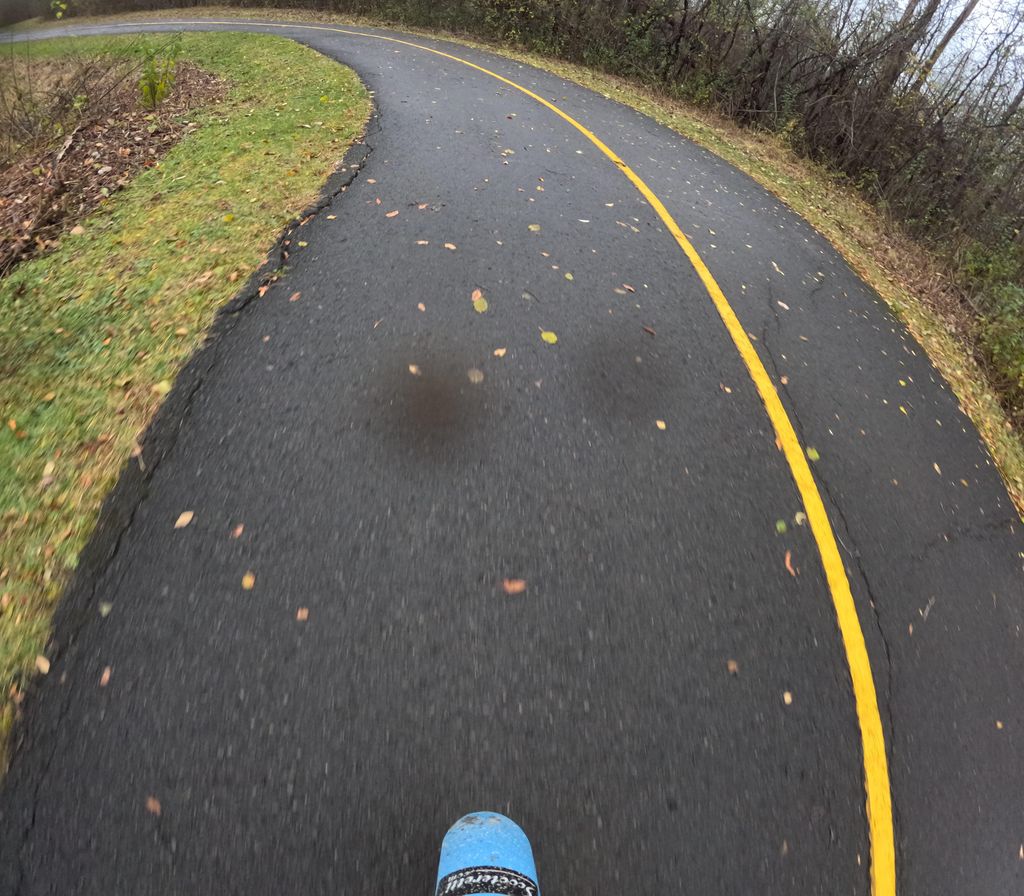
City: ottawa-gatineau